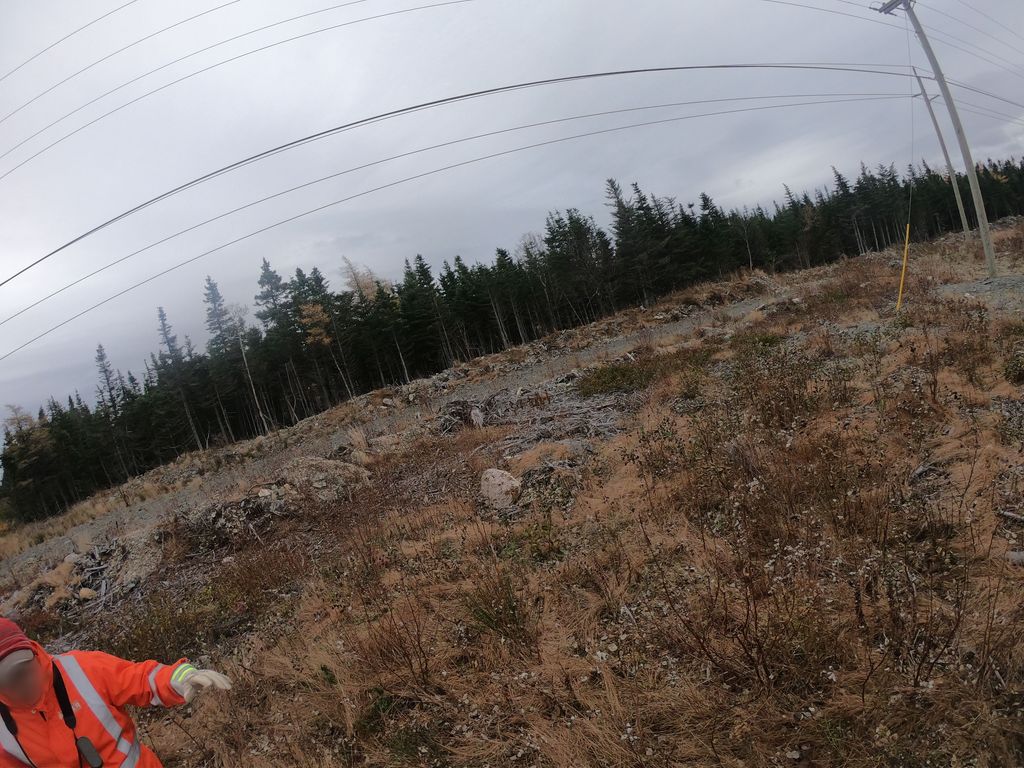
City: st_johns